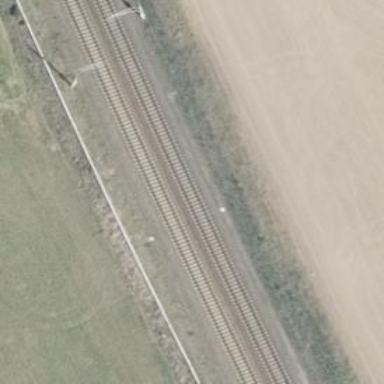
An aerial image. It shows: Railway track with contact line for electrification.